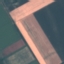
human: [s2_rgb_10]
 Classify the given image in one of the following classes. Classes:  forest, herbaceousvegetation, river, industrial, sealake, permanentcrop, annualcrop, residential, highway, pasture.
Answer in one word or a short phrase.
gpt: AnnualCrop